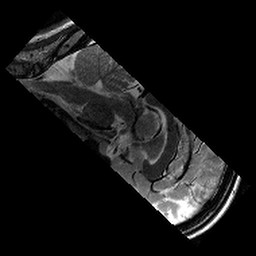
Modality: T2w
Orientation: sagittal
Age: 9
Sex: female
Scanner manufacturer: siemens
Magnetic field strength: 3 T
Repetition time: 9.23 s
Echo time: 0.067 s